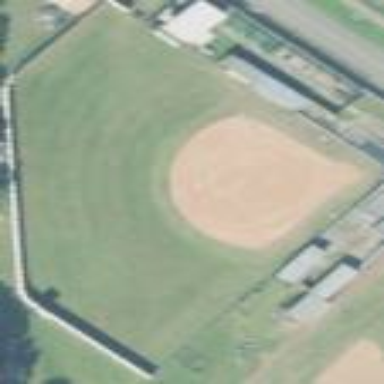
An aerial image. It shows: Baseball pitch for leisure and sports activities.